Question: Whenever I try to run the reporting database rebuild I get the error "Exceeded the cut off date before clearing storage". Has anyone experienced this or know what it means?

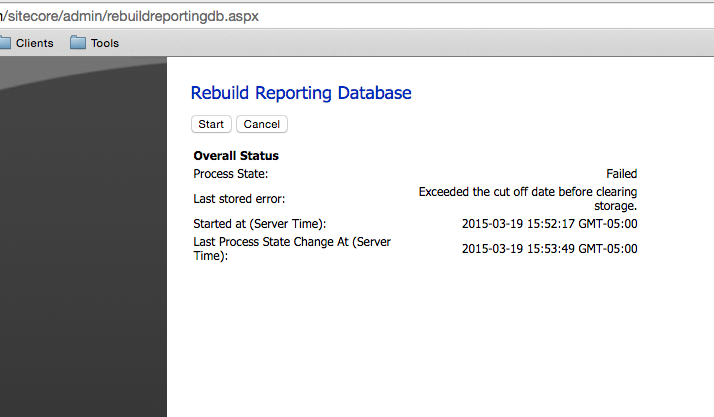
Answer: First, to work through this make sure you attach a clean reporting database. Next, make sure that the SQL user account has the db_owner role for both reporting databases. Lastly, and while not necessarily required, I prefer to purge everything from the sitecore_analytics_index folder (in your data\indexes folder).